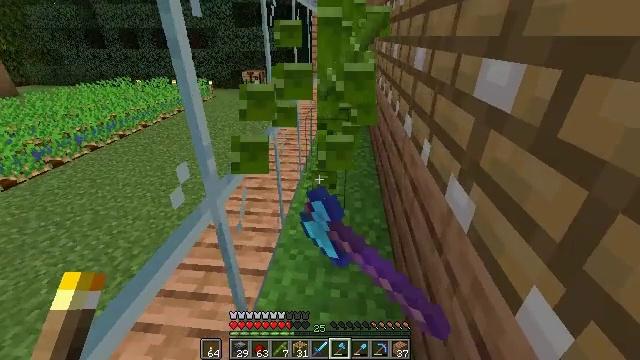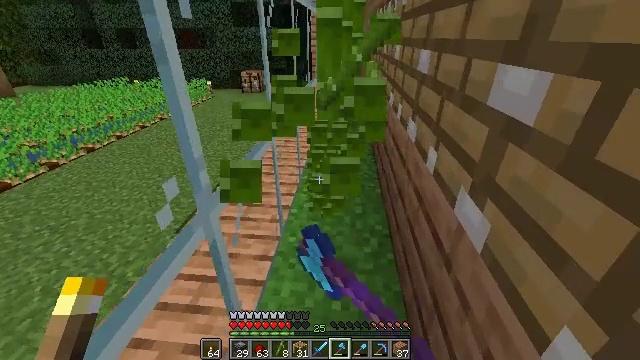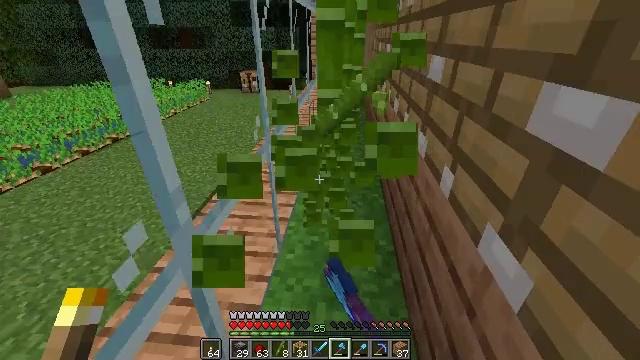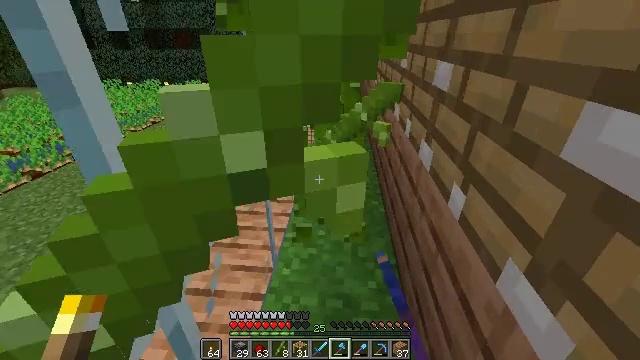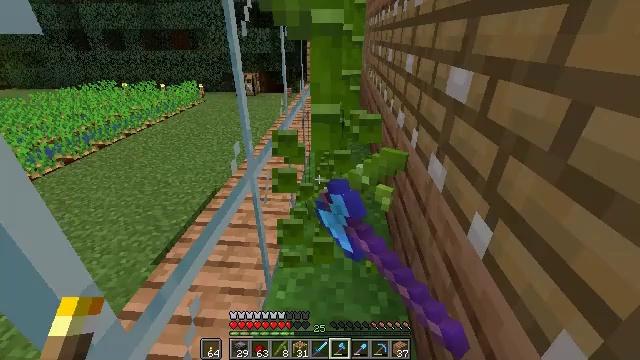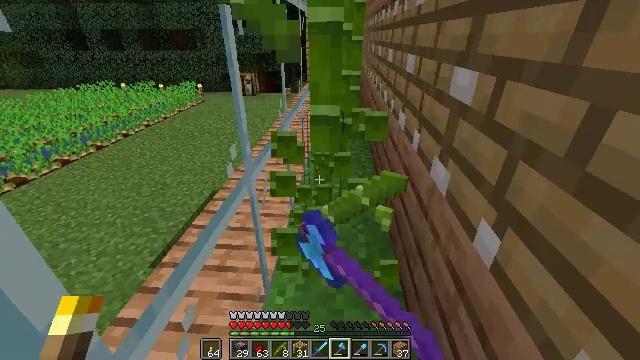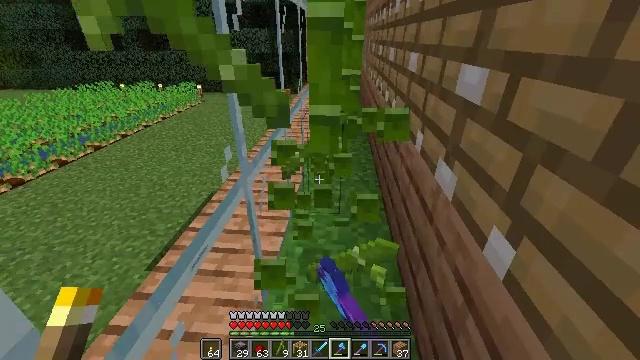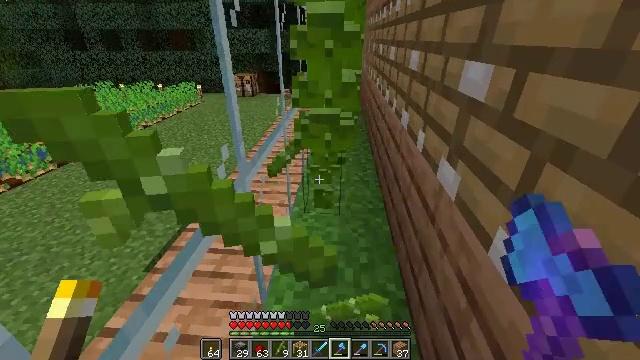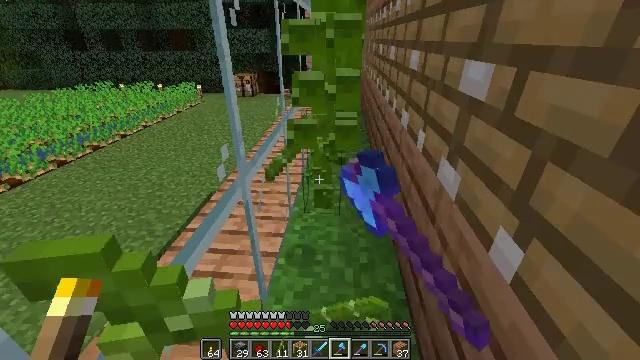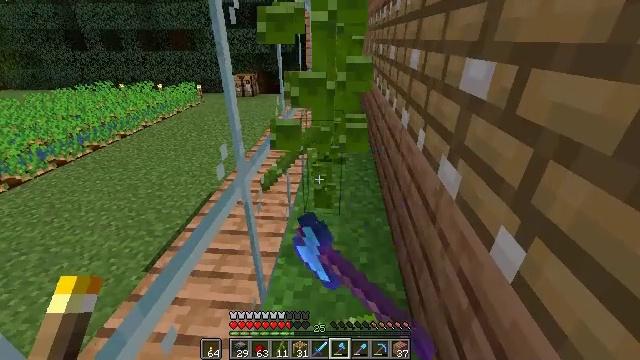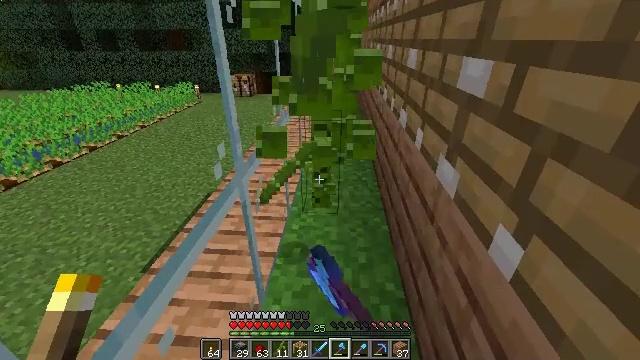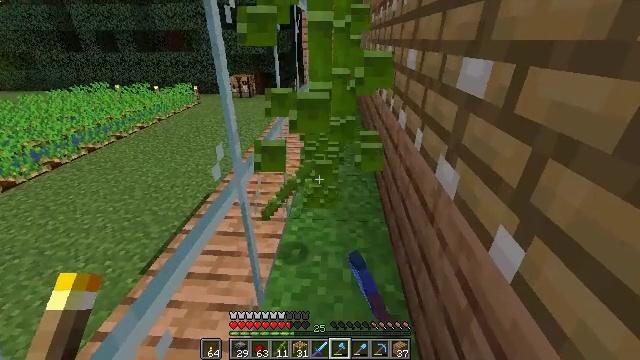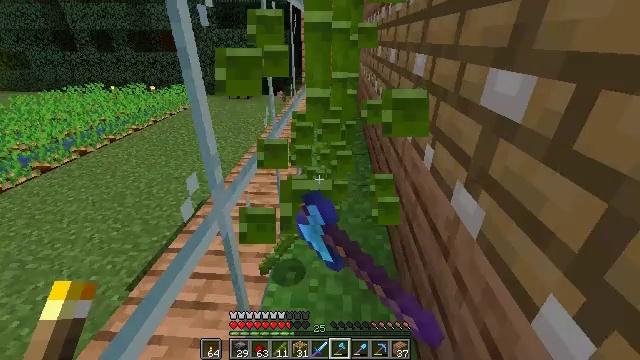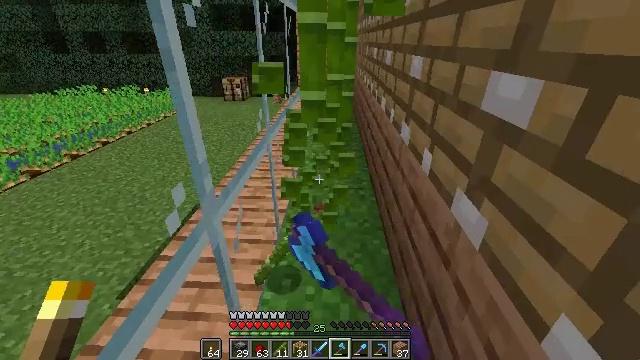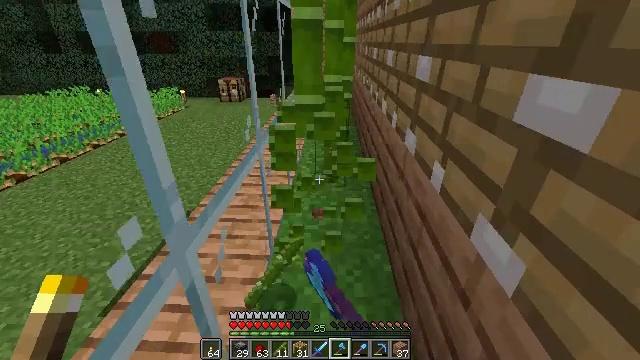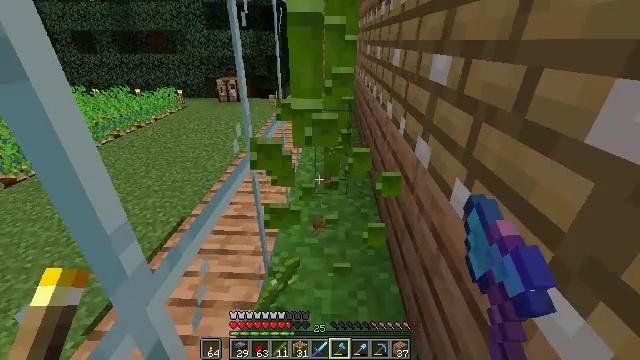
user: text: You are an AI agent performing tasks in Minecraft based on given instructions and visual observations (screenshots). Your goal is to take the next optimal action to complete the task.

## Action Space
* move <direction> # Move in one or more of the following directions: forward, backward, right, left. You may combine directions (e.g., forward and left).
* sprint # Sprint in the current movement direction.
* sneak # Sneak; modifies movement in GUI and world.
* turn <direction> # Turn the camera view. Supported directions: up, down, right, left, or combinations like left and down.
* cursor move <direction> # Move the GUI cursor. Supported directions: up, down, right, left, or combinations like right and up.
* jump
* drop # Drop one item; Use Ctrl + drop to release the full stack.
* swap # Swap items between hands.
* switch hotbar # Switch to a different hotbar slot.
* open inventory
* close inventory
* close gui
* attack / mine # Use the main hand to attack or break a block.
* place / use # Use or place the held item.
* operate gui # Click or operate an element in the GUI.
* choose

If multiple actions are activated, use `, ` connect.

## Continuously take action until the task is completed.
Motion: motion action
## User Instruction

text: Collect bamboo for crafting.
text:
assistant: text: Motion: move forward, attack / mine
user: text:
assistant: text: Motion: move forward, attack / mine
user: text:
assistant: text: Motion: move forward, attack / mine
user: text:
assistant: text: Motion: attack / mine
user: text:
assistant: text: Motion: attack / mine
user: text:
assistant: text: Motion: attack / mine
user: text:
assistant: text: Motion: attack / mine
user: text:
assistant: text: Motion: attack / mine
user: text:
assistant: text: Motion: attack / mine
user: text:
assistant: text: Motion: attack / mine
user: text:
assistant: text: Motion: move forward, attack / mine
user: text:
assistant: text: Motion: move forward, attack / mine
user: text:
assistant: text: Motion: move forward, attack / mine
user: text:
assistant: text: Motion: move forward, attack / mine
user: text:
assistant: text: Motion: attack / mine
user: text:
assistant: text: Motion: attack / mine
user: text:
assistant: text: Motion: attack / mine
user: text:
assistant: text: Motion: attack / mine
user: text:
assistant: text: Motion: attack / mine
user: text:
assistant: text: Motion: attack / mine
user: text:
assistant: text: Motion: attack / mine
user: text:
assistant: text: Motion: attack / mine
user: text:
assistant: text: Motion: attack / mine
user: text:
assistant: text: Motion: move forward, attack / mine
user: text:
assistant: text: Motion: move forward, attack / mine
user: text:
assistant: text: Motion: move forward, attack / mine
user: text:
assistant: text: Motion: move forward, attack / mine
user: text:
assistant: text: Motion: move forward, attack / mine
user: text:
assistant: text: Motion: move forward, attack / mine
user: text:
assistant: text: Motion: attack / mine